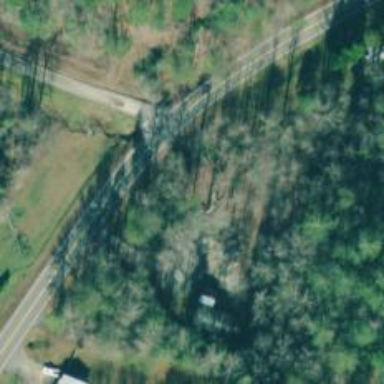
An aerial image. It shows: Culvert tunnel.